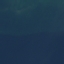
Land use / land cover class: SeaLake